Question: I have an array of set of node connections defined by:
'''
var arr = ['1-2','1-6','2-6','2-3','1-4','1-5','6-7','4-7','7-8'];
'''
1-2 means node 1 connects to node 2 and so on. There are multiple connections as you can see.
If correctly manipulated, you can notice various unique paths such as 1-2-6-7-8, 1-5 etc. I would like to calculate paths as:
'''
path = ['1-2-6-7-8','1-6-7-8','1-2-3','1-4-7-8','1-5']
'''
I have done by checking each set by another set but I think my code is too long and does not perform well. What is the best way to get path array. (path ends at leaf node)
Thanks.

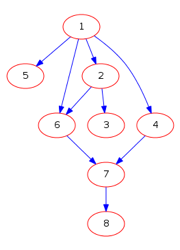
Answer: How about this solution, and I think it only works with DAG: directed acyclic graphs
'''
function toGraph(arr){
d = {}
for (var e=0; e<arr.length; e++){
var edge = arr[e].split('-')
if(!d[edge[0]]){d[edge[0]]=[]}
if(!d[edge[1]]){d[edge[1]]=[]}
d[edge[0]].push(edge[1])
}
return d
}
function DFS(G,node,path,paths,visited){
visited[node] = true
path.push(node)
if (G[node].length==0 && path.length>1) paths.push('['+path.join('-')+']')
for (var s=0; s<G[node].length; s++){
successor = G[node][s]
if(!visited[successor]){
DFS(G,successor,path,paths,visited)
}
}
visited[node] = false
path.pop()
}
function go(){
var arr = ['1-2','1-6','2-6','2-3','1-4','1-5','6-7','4-7','7-8']
var paths = []
DFS(toGraph(arr),'1',[],paths,{})
return paths.toString()
}
'''
and when you call 'go()', you get the following output
'''
[1-2-6-7-8], [1-2-3], [1-6-7-8], [1-4-7-8], [1-5]
'''